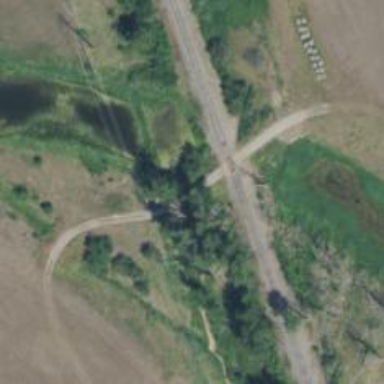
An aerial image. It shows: Abandoned railway.